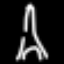
Label: The Eiffel Tower